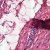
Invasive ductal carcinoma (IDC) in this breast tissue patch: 1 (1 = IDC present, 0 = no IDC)